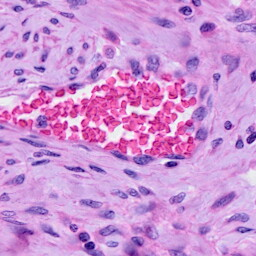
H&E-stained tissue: Cervix